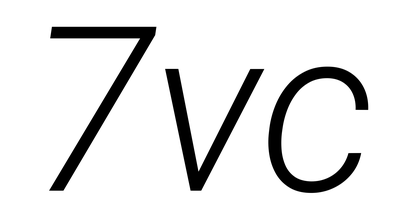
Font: Roboto-Italic_Light_Italic